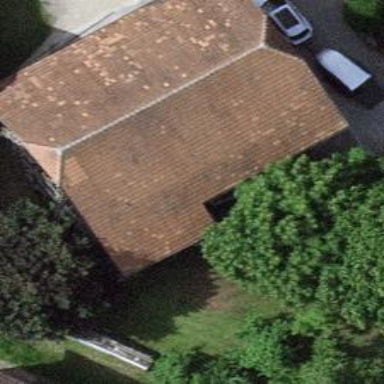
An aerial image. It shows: Barn.